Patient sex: M
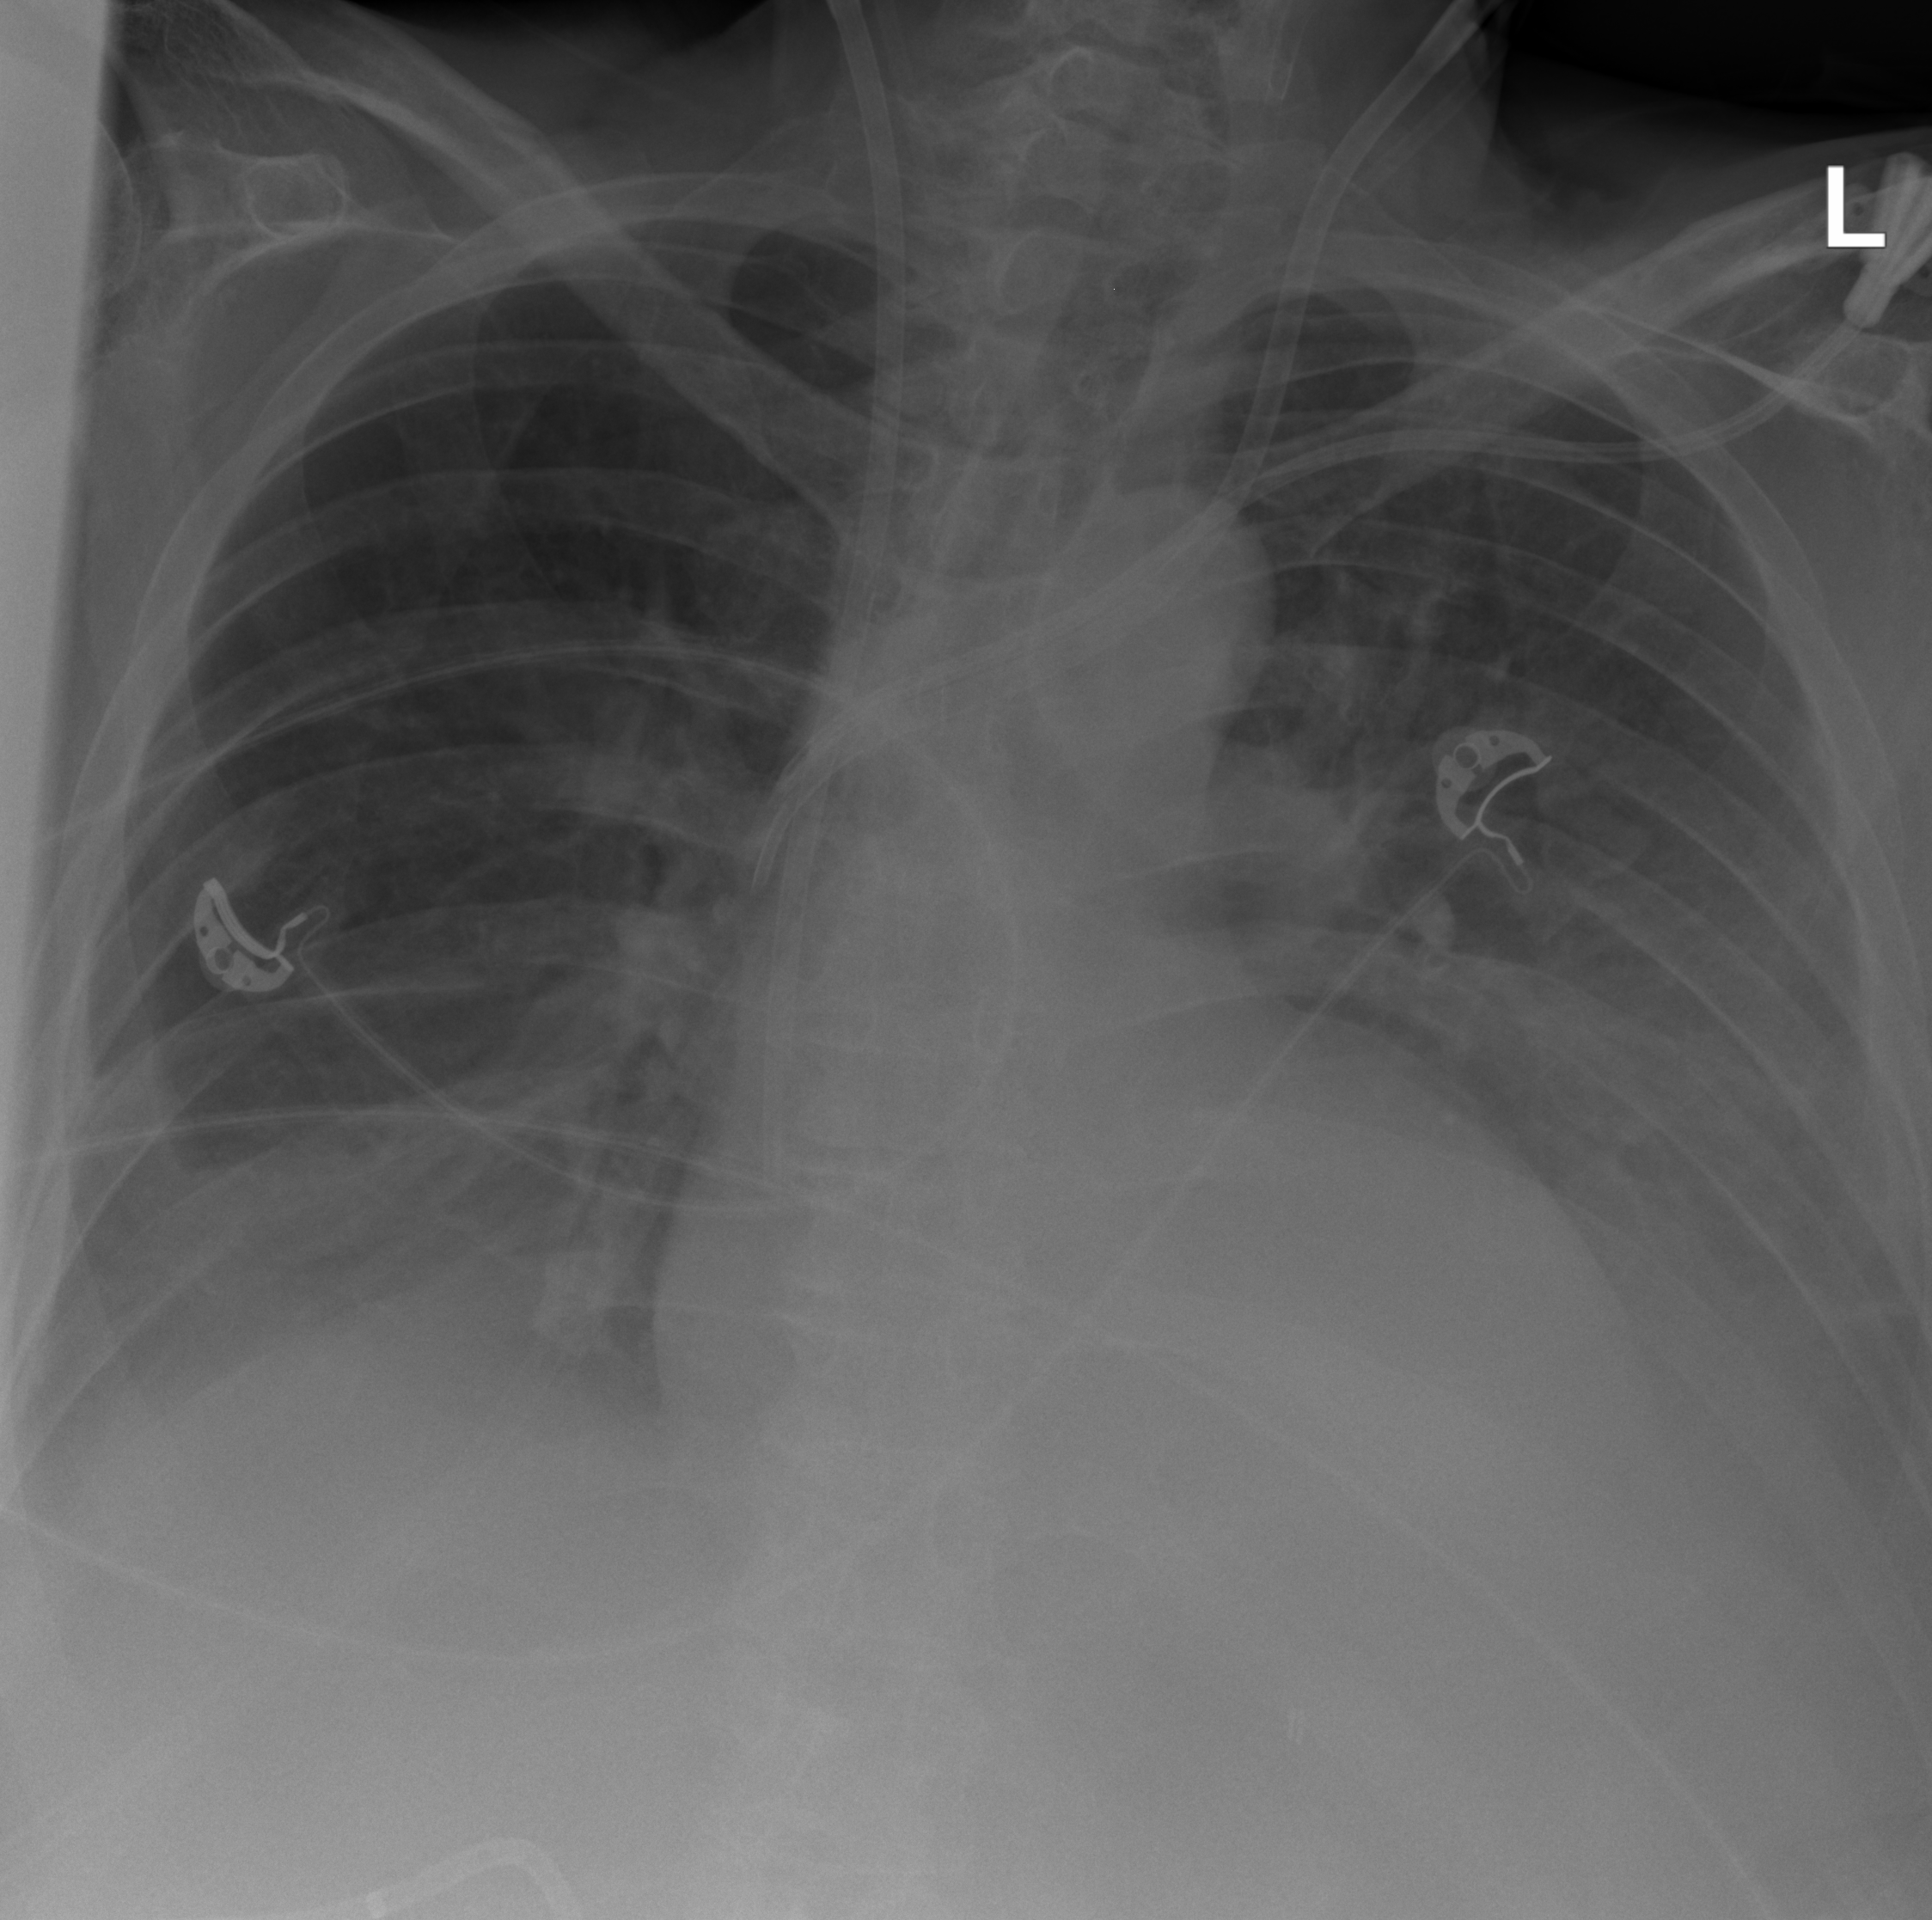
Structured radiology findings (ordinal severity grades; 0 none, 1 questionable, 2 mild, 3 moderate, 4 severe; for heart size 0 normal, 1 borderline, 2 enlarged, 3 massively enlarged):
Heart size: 2
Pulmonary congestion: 1
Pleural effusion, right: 2
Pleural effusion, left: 2
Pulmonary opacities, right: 0
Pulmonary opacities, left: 0
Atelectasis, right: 2
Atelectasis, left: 1